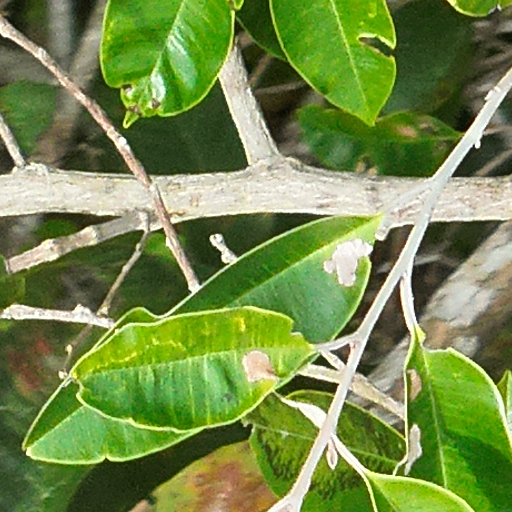
Species: Chrysophyllum cainito
GBIF accepted scientific name: Chrysophyllum cainito
Crown area (m\u00b2): 201.037